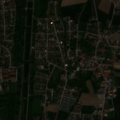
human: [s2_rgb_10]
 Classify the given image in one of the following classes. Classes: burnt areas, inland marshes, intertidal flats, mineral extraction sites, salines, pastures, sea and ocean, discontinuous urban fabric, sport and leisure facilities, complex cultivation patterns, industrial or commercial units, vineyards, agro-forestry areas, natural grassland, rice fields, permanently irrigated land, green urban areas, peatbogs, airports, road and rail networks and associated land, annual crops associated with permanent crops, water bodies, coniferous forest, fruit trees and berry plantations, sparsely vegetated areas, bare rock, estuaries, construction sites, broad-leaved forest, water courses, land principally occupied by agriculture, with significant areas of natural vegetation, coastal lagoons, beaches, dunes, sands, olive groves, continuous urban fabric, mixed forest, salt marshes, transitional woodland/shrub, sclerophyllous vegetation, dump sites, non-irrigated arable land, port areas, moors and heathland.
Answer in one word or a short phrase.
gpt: discontinuous urban fabric, non-irrigated arable land, land principally occupied by agriculture, with significant areas of natural vegetation